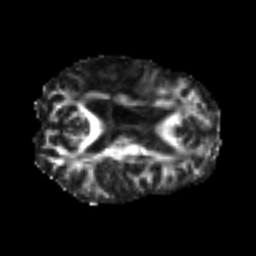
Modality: FA
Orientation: axial
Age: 44
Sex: female
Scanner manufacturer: siemens
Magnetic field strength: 3 T
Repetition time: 4.999 s
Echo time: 0.07946 s